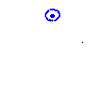
Particle: proton